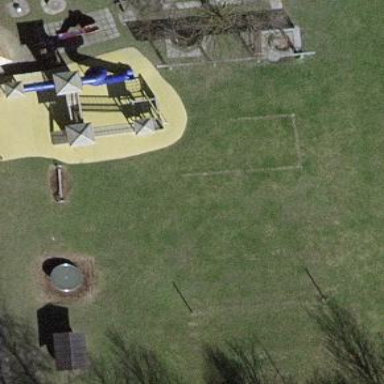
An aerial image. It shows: Playground area for leisure land.